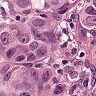
Metastatic tissue present: yes